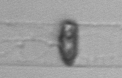
Label: Dactyliosolen_blavyanus